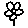
Label: flower